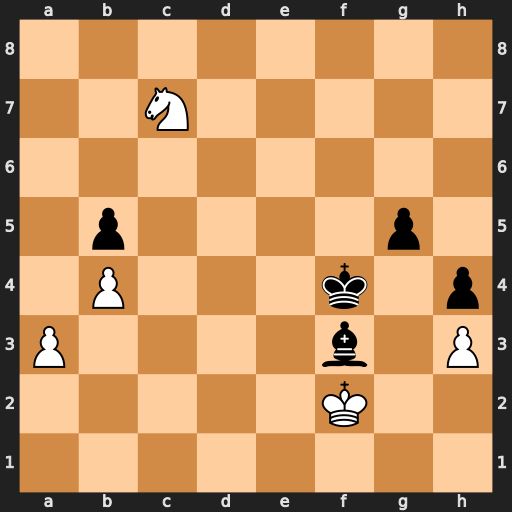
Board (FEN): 8/2N5/8/1p4p1/1P3k1p/P4b1P/5K2/8
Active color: w
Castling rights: -
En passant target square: -
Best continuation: Ne6+ Ke5 Nxg5 Bc6 Nf3+ Ke4 Nxh4